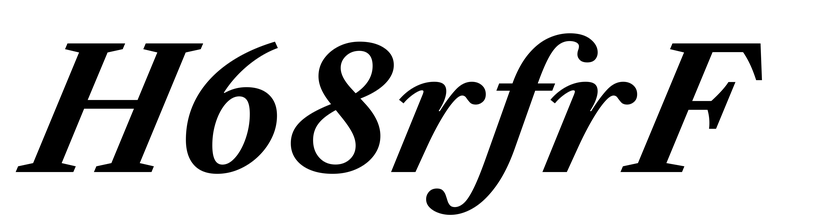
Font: LibreCaslonText-Italic_Bold_Italic